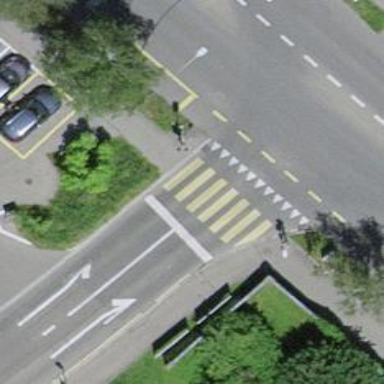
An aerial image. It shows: Road with traffic signals.